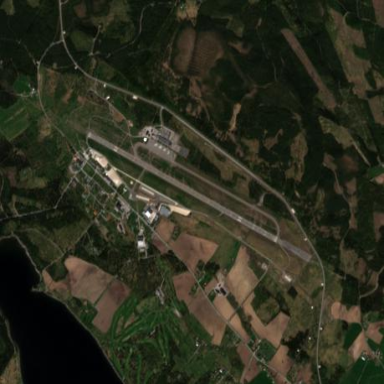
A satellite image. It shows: Paved runway at the airport area.